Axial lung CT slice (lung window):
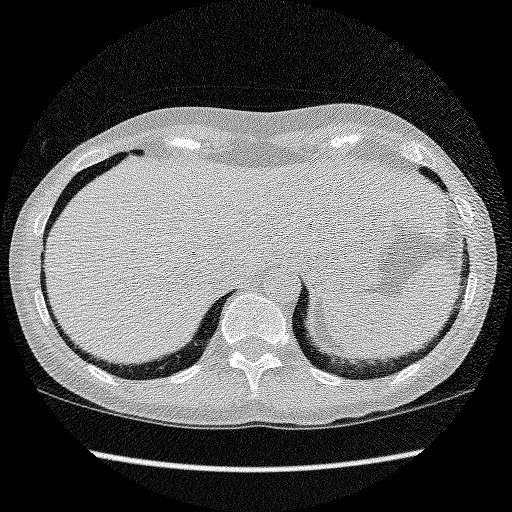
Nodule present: no